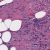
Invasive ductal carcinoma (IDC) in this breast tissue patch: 1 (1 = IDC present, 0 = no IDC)